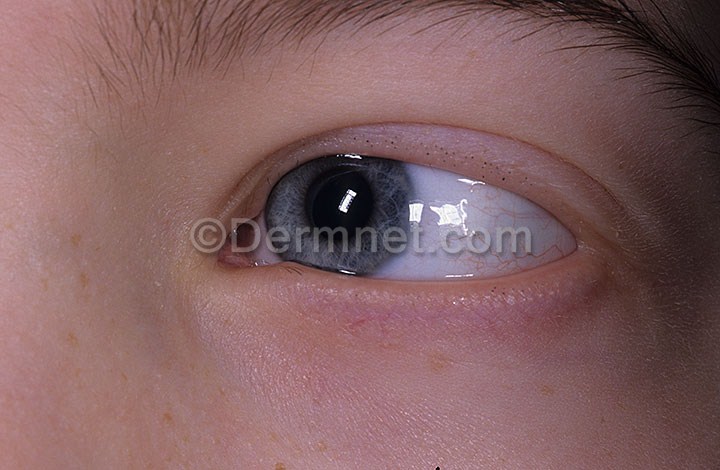
Disease: Nail Fungus and other Nail Disease